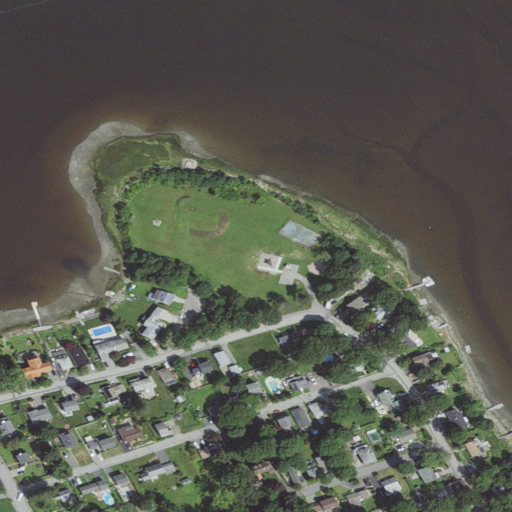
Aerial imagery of cape in Massachusetts named Whites Neck containing open water, medium intensity development, low intensity development, herbaceous wetlands, open development, high intensity development, and shrub